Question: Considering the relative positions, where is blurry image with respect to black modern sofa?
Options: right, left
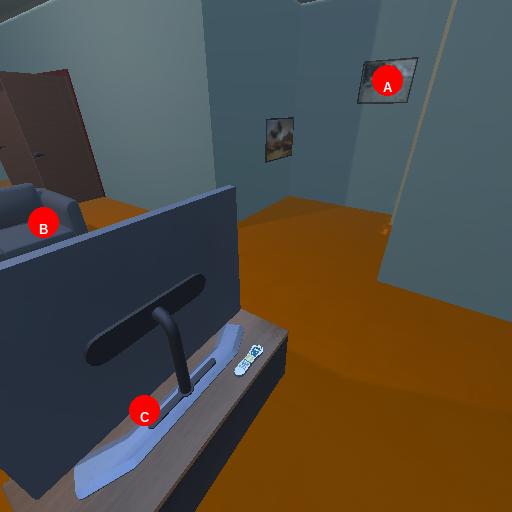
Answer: right